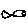
Label: fish